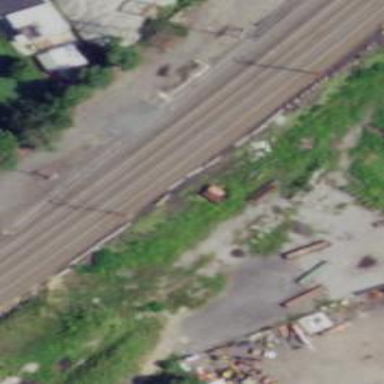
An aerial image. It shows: Railway with electrified contact lines.